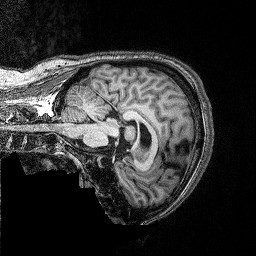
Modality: T1w
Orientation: sagittal
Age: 48
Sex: male
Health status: ill
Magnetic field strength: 3 T
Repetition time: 2.53 s
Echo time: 0.00331 s